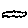
Label: cloud